Question: Here is my code:
'''
set term pdfcairo enhanced dashed size 5,3;
set output "plot.pdf";
f(x,y)=sin(1.3*x)*cos(.9*y)+cos(.8*x)*sin(1.9*y)+cos(y*.2*x)
set size square
set xrange [-5:5]
set yrange [-5:5]
set contour base
set cntrparam level incremental -3, 0.5, 3
set palette rgbformulae 33,13,10
set pm3d map
set isosample 250, 250
unset key
set lmargin at screen 0.1;
set rmargin at screen 0.95;
set bmargin at screen 0.2;
set tmargin at screen 0.95;
splot f(x,y) with pm3d
'''
Here is the corresponding plot:

There are white margins around the plot. How can I eliminate these white margins through editing the gnuplot code?
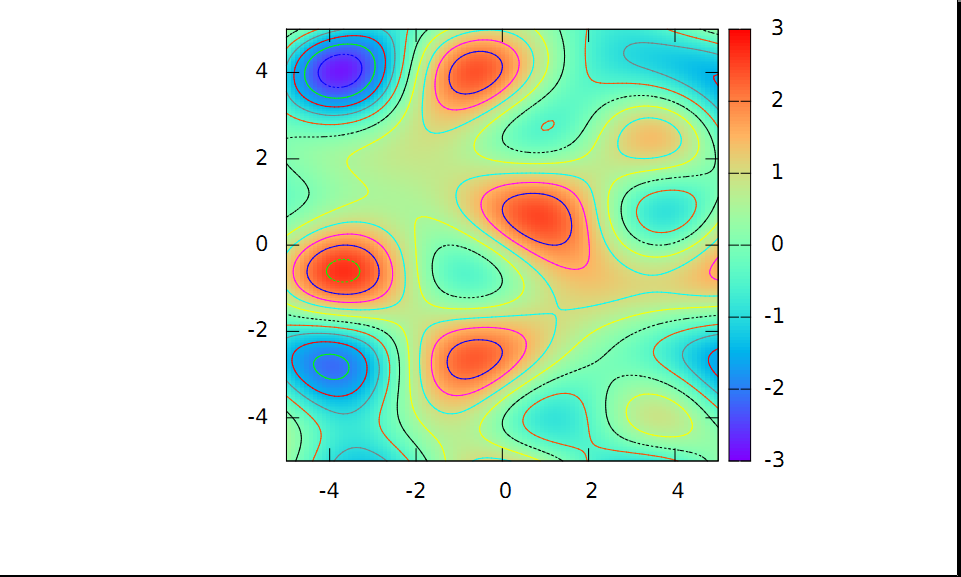
Answer: Thanks Miguel.
I now set page size and margins. After several tests:
'''
set term pdfcairo enhanced dashed size 3.2,3;
set output "plot.pdf";
f(x,y)=sin(1.3*x)*cos(.9*y)+cos(.8*x)*sin(1.9*y)+cos(y*.2*x)
set size square
set xrange [-5:5]
set yrange [-5:5]
set contour base
set cntrparam level incremental -3, 0.5, 3
set palette rgbformulae 33,13,10
set pm3d map
set isosample 250, 250
unset key
set lmargin at screen 0.05;
set rmargin at screen 0.9;
set bmargin at screen 0.1;
set tmargin at screen 0.95;
splot f(x,y) with pm3d
'''
Here is the figure: